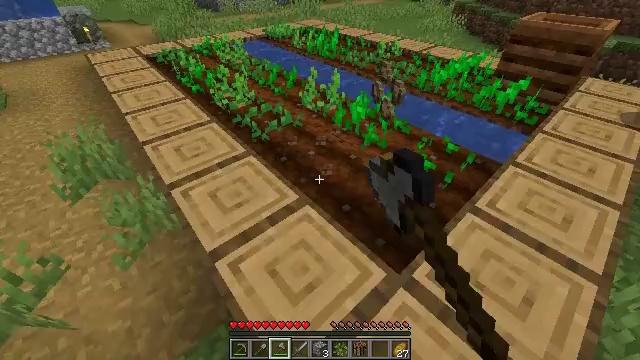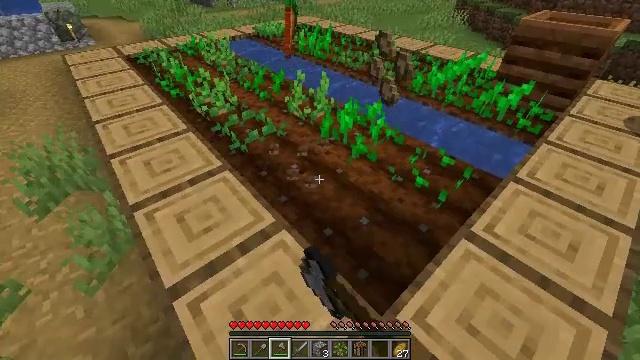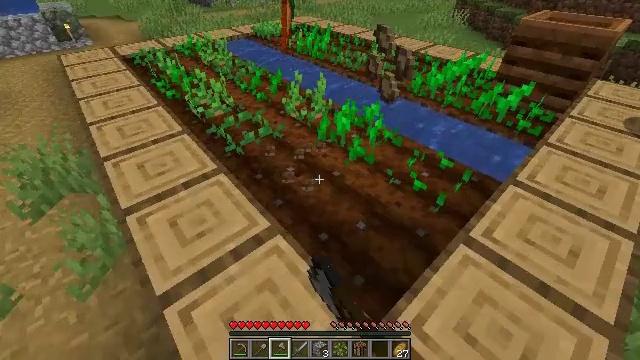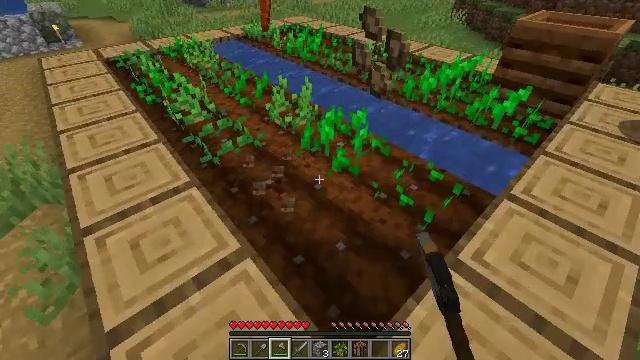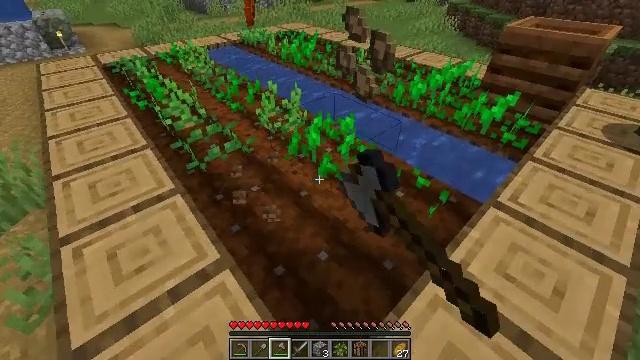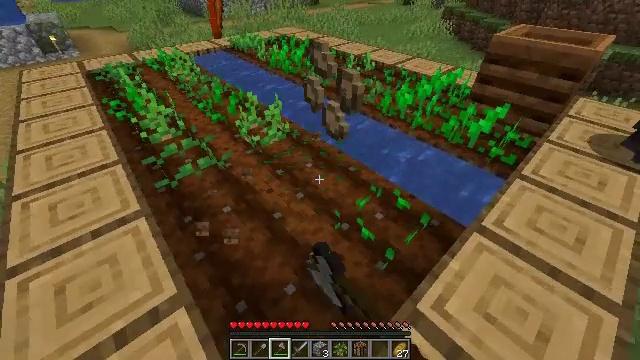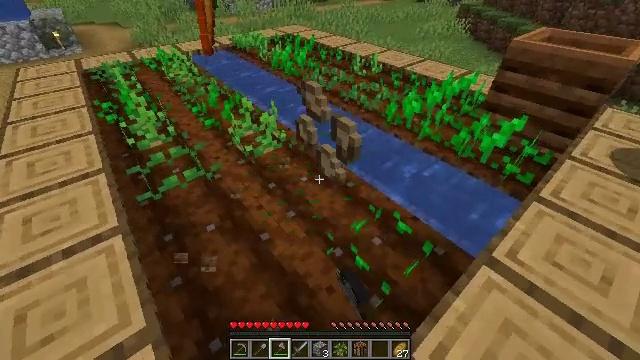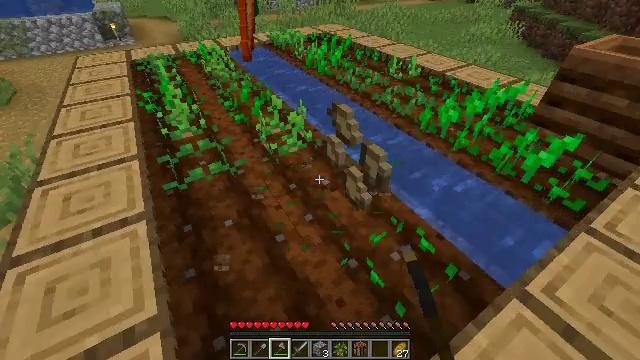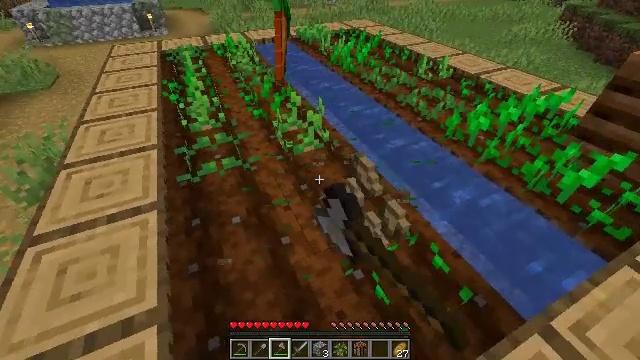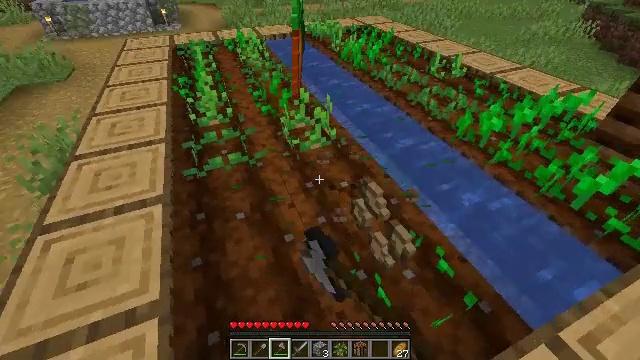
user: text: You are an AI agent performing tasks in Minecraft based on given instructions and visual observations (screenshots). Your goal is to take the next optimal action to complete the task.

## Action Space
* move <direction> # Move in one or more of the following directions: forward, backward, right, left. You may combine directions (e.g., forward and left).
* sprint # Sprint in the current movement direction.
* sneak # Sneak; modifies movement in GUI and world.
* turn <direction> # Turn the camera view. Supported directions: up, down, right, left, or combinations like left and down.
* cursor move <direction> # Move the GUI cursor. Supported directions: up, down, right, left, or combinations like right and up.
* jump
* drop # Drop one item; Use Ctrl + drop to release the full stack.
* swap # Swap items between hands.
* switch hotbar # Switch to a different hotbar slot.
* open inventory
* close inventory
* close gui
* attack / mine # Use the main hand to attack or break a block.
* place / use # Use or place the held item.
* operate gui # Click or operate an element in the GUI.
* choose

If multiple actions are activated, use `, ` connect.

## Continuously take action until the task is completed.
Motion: motion action
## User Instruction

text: Collect wheat crops.
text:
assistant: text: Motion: move forward and move right, attack / mine
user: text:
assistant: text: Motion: move forward and move right, attack / mine
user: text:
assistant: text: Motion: move forward and move right, attack / mine
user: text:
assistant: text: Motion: move forward and move right, attack / mine
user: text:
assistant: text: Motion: move forward and move right, attack / mine
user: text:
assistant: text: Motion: move forward, turn left, attack / mine
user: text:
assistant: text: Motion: turn left, attack / mine
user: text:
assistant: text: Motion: turn left, attack / mine
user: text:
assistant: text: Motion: turn left, attack / mine
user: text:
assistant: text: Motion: attack / mine